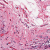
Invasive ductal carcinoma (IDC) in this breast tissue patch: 0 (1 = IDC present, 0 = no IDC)